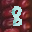
Label: 8